Question: I am looking for like a little bit of help populating children nodes on-demand (on expand) in a jstree. I can populate the parent nodes but having no luck populating the child nodes.
## Scenario:
I am using jstree for populating nodes in a tree. My data source is json. However, i get parent nodes from a different service and child nodes from a different service.
found here:
<URL>
## What challenge I am facing?:
I want to load children and sub-children on demand when a user expands a parent node. There could hundreds of companies, thousands of sites and millions of agents and thus it is not possible to load all data at once... (i.e. combining results Companies, sites and agents together works, but is not desirable due to performance issues).
The code samples found here: <URL> are quite implicit and I could only populate parent nodes using the sample provided. Maybe someone who has faced similar solution can help me find a suitable solution.
## Required:
Additionally, I need to load 3 layers of children, Think of a scenario:
## Sample Scenario:
Company1
-Site1
--Agent1
--Agent2
-Site2
--Agent3
--Agent4
Company2
-Site3
--Agent5
-Site4
--Agent6
--Agent7
## Code:
Here is my code (which only works for parent nodes):
'''
$('#agentsTreev2').jstree({
"plugins": ["contextmenu", "dnd", "search", "sort", "state", "types", "unique", "wholerow"],
'core': {
'data': {
'url': function (node) {
console.log(node.id);
return node.id === '#' ?
'http://localhost:21282/data.svc/Companies?$format=application/json;odata=nometadata;'
:
'http://localhost:21282/data.svc/Sites?$select=Site_Id,Name,Company_Id&$filter=Company_Id eq 24&$format=application/json;odata=nometadata;';
'''
//^^^^ above is a sample url for children/Sites, actual url should use parent node Company Id
'''
},
'crossDomain': 'true',
'type': 'GET',
'dataType': 'json',
'contentType': 'application/json',
'cache': false,
'success': function (response) {
return response;
},
'dataFilter': function (data, type) {
if (type == "json") {
//Replace Name to title so that dynatree can render Title text
data = data.replace(/Name/g, "title");
//Convert to Json object to allo addition of custom Object
var jsonObj = JSON.parse(data);
//Hack for WCF Service like in all the functions above.
jsonObj = jsonObj.value;
for (var i = 0; i < jsonObj.length; i++) {
//jstree specific values
jsonObj[i]["id"] = jsonObj[i]["Company_Id"];
jsonObj[i]["text"] = jsonObj[i]["title"];
jsonObj[i]["parent"] = '#';
jsonObj[i]["state"] = "closed";
}
data = JSON.stringify(jsonObj);
}
return data;
},
'error': function (node, XMLHttpRequest, textStatus, errorThrown) {
// Called on error, after error icon was created.
alert('Get Company error: ' + textStatus + ' detail: ' + errorThrown);
//return "-1";
}
}
}
});
'''
## Companies data (parent Nodes):
'''
{"value":[{"Company_Id":"31","Name":"E-Dev"},{"Company_Id":"35","Name":"ggggggggggggg"},{"Company_Id":"36","Name":"ggggggggggggg"},{"Company_Id":"37","Name":"ghhhhhhhhhhhhhhhhhhhhhhh"},{"Company_Id":"38","Name":"kjjkhkh jkhh kjh khkh hkhk"},{"Company_Id":"39","Name":"iiiiiiiiiiiiiiiiii"},{"Company_Id":"40","Name":"dsfhdskfjh"},{"Company_Id":"41","Name":"dfjshfkjds"},{"Company_Id":"42","Name":"dfjshfkjds"},{"Company_Id":"43","Name":"dfjshfkjds"},{"Company_Id":"44","Name":"dfjshfkjds"},{"Company_Id":"45","Name":"dfjshfkjds"},{"Company_Id":"46","Name":"dfjshfkjds"},{"Company_Id":"47","Name":"dfjshfkjds"},{"Company_Id":"48","Name":"dfjshfkjds"},{"Company_Id":"49","Name":"dfjshfkjds"},{"Company_Id":"50","Name":"dfjshfkjds"},{"Company_Id":"51","Name":"dfjshfkjds"},{"Company_Id":"52","Name":"dfjshfkjds"},{"Company_Id":"53","Name":"dfjshfkjds"},{"Company_Id":"54","Name":"dfjshfkjds"},{"Company_Id":"55","Name":"dzfdfskdfh"},{"Company_Id":"56","Name":"sdfhdsfh"},{"Company_Id":"57","Name":"jfhjdsfhsdhfj"},{"Company_Id":"58","Name":"fdhafksdfkjdsfhsdk"},{"Company_Id":"59","Name":"dfksdfhksdhfkskd"},{"Company_Id":"60","Name":"test"},{"Company_Id":"61","Name":"test"},{"Company_Id":"62","Name":"ErnestDev"},{"Company_Id":"63","Name":"EarnestDev"},{"Company_Id":"64","Name":"Earnestdev"},{"Company_Id":"65","Name":"hsdkfhksdhkfjh"}]}
'''
## Sites (children of companies) data:
'''
{"value":[{"Site_Id":"31","Company_Id":"24","Name":"Nottingham"}, {"Site_Id":"35","Company_Id":"24","Name":"Nottingham"}, {"Site_Id":"36","Company_Id":"24","Name":"Nottingham"}, {"Site_Id":"38","Company_Id":"24","Name":"Nottingham"}]}
'''
## Agents (not applicable at this point though)
'''
{"value":[{"Agent_Id":"61","Name":"","Site_Id":"40"},{"Agent_Id":"62","Name":"","Site_Id":"41"},{"Agent_Id":"63","Name":"","Site_Id":"42"},{"Agent_Id":"64","Name":"","Site_Id":"43"},{"Agent_Id":"65","Name":"","Site_Id":"44"},{"Agent_Id":"66","Name":"","Site_Id":"45"},{"Agent_Id":"67","Name":"","Site_Id":"46"},{"Agent_Id":"180","Name":"","Site_Id":"49"},{"Agent_Id":"181","Name":"","Site_Id":"49"},{"Agent_Id":"182","Name":"","Site_Id":"49"},{"Agent_Id":"183","Name":"","Site_Id":"49"},{"Agent_Id":"184","Name":"","Site_Id":"49"}]}
'''
Please note that this is only sample data and the wcf odata services being queried are . Please also note that i am successfully populating the parent nodes.
Also, please note that any typo found here would only be a result of editing this post to protect crucial data.
I
## Edit:
## Parent Nodes that I get:

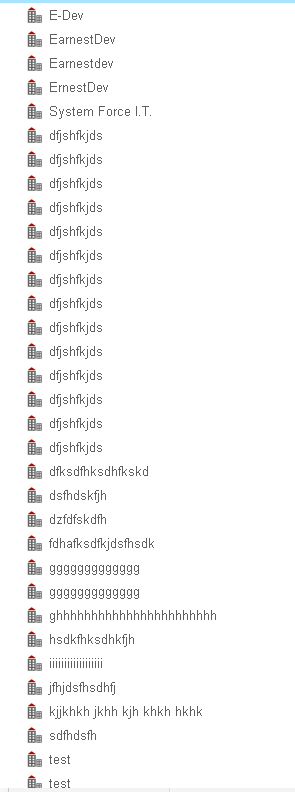
Answer: I enabled for parent (site) nodes and used to send secondary ajax call for lazy loading the children which worked fine.